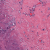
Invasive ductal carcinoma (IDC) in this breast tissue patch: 0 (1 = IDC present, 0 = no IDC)